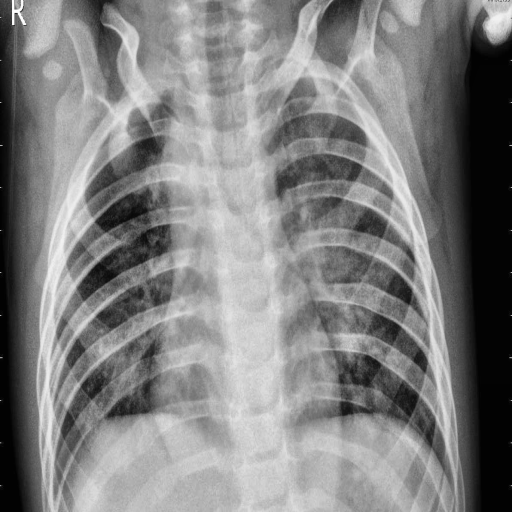
Finding: PNEUMONIA